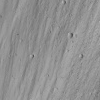
Atmospheric dust classification: not_dusty